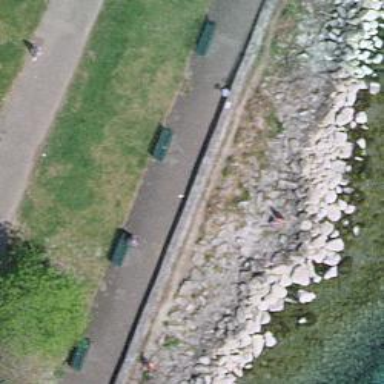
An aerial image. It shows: Bench.